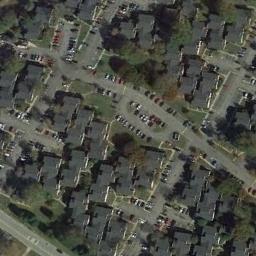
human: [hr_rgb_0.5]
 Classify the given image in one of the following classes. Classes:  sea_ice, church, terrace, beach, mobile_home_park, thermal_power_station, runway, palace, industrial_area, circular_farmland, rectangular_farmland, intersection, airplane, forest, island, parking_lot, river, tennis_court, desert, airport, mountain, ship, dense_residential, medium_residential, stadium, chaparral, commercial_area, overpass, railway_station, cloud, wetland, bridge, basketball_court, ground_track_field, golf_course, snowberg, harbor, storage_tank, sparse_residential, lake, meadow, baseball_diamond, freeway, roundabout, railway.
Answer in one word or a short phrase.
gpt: dense_residential